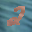
Label: 2